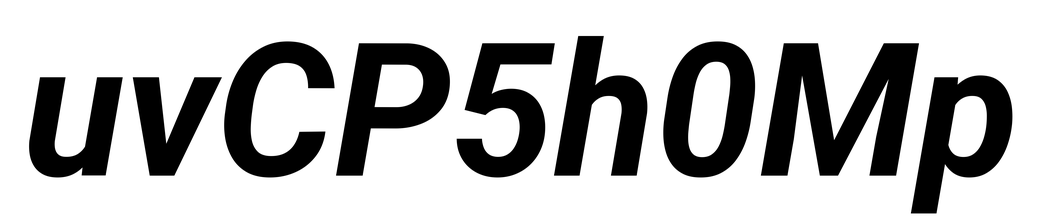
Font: Roboto-Italic_Bold_Italic